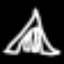
Label: The Eiffel Tower